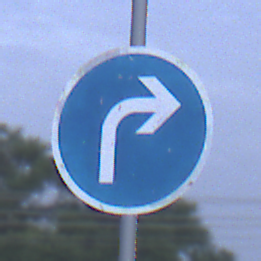
Verkehrszeichen: VorgeschriebeneFahrtrichtungRechts
Umgebung: Outdoor, Suburban
Tageszeit: SunriseSunset
Wetter: PartlyCloudy
Licht: Natural
Jahreszeit: NotSpecified
Kontrast: LowContrast